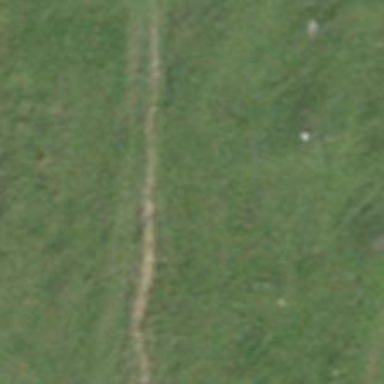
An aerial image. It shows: Path.